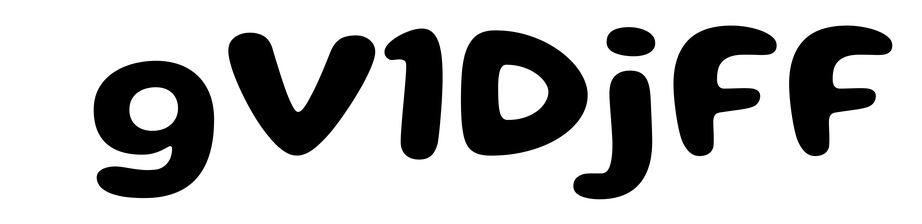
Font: Gluten_SemiBold